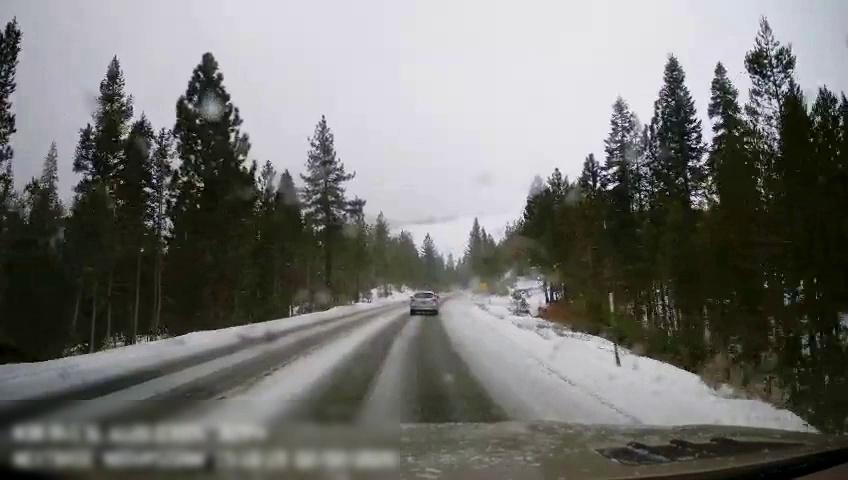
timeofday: Day
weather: Snowy
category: Drivable Space
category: Vehicles | SUV
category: Lanes | Opposite Lane